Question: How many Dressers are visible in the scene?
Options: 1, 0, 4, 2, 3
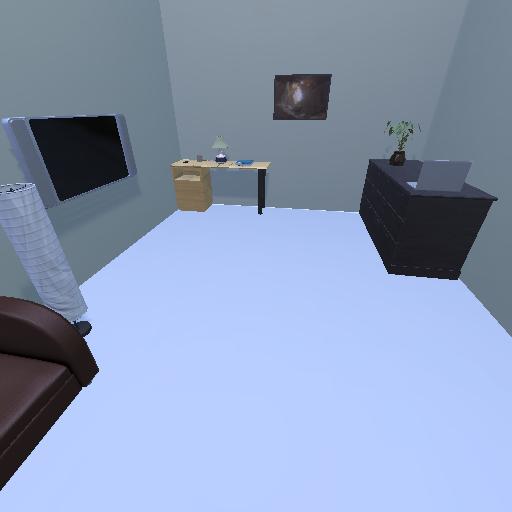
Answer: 1